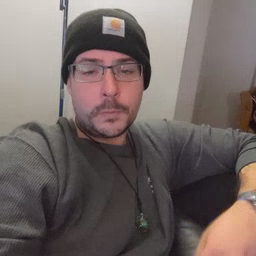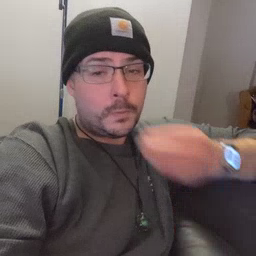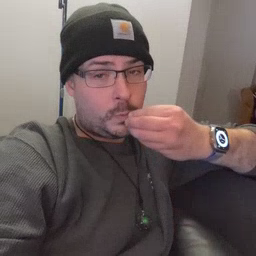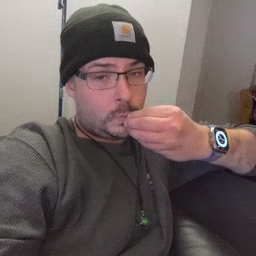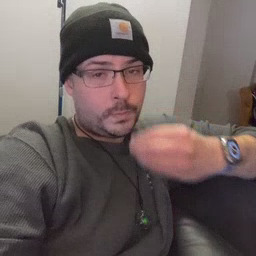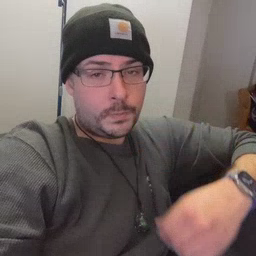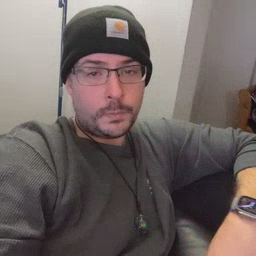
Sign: food